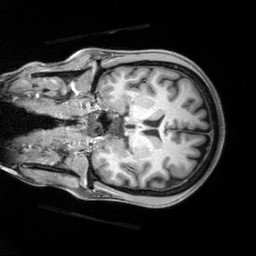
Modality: T1w
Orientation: coronal